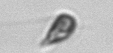
Label: Cryptophyta